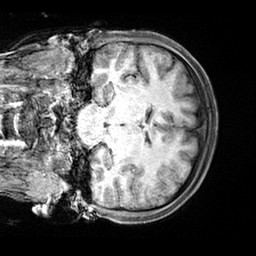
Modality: T1w
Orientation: coronal
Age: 20
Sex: female
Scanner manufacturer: siemens
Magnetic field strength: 3 T
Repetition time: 2.4 s
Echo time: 0.00217 s